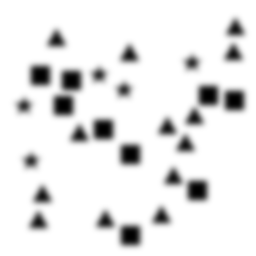
Squares: 9
Triangles: 13
Stars: 5
Total shapes: 27